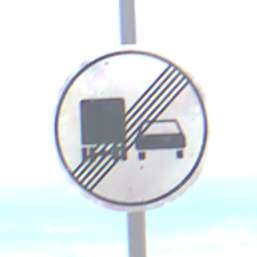
Verkehrszeichen: EndeUeberholverbotKraftfahrzeuge
Umgebung: Outdoor, Urban
Tageszeit: MorningAfternoon
Wetter: Clear
Licht: Natural
Jahreszeit: NotSpecified
Kontrast: HighContrast